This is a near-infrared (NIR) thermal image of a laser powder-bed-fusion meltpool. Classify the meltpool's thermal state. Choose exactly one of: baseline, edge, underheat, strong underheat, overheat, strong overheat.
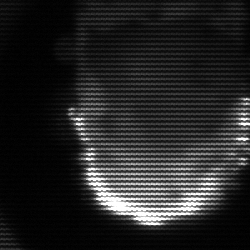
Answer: baseline